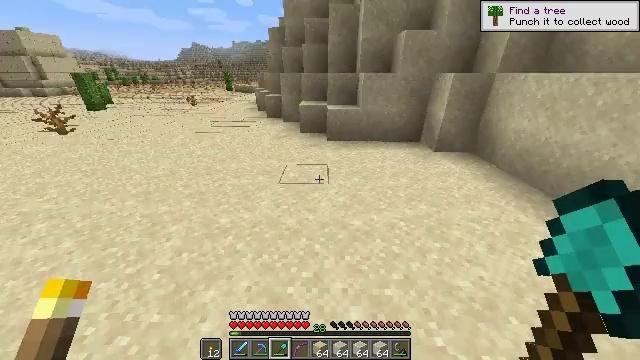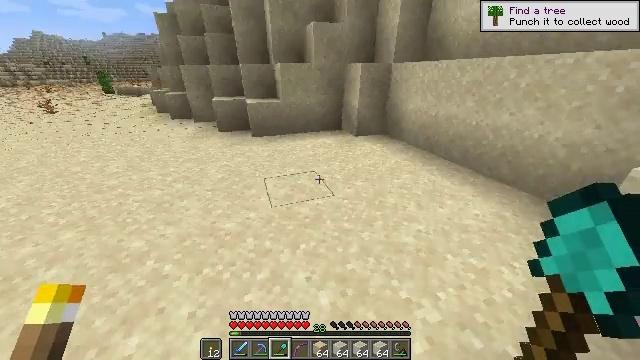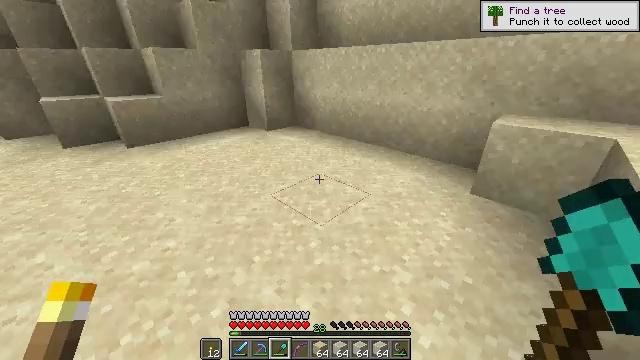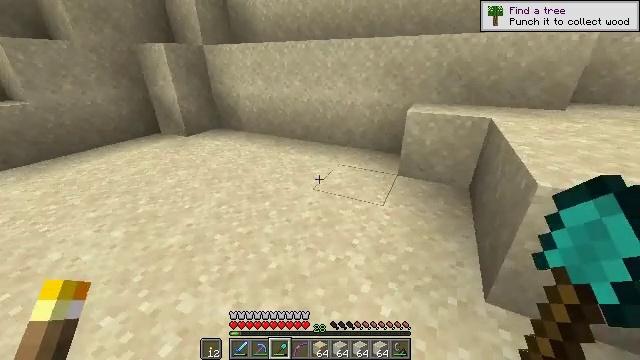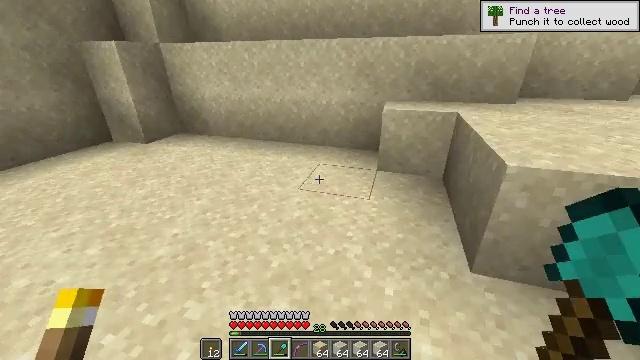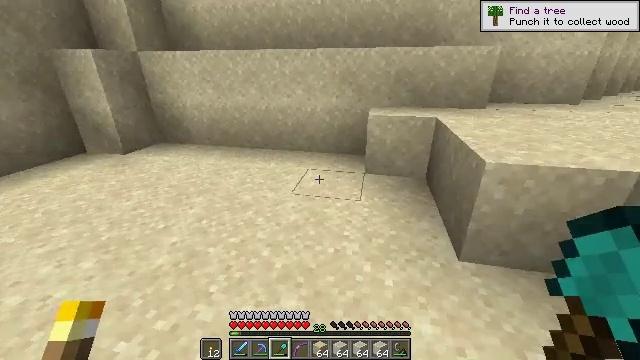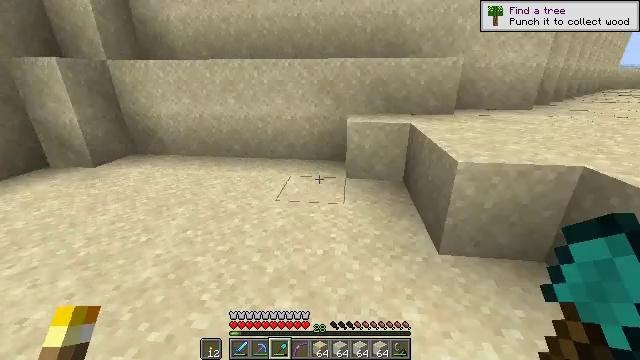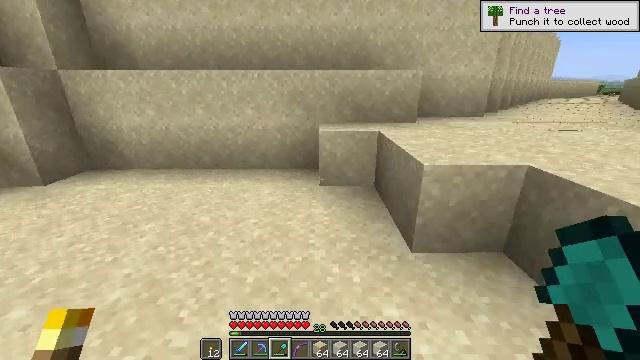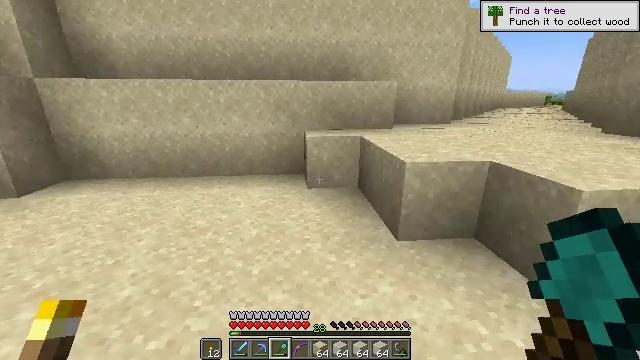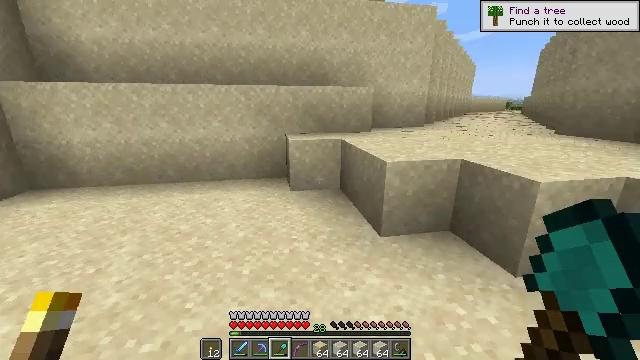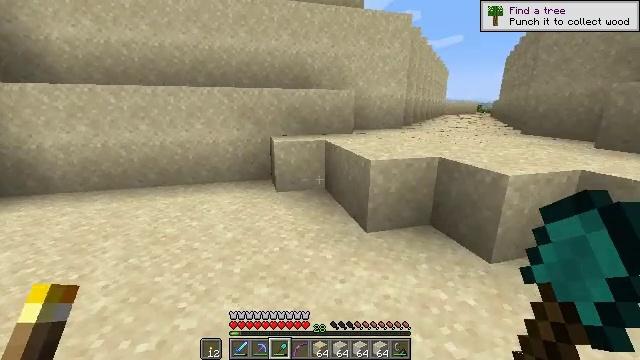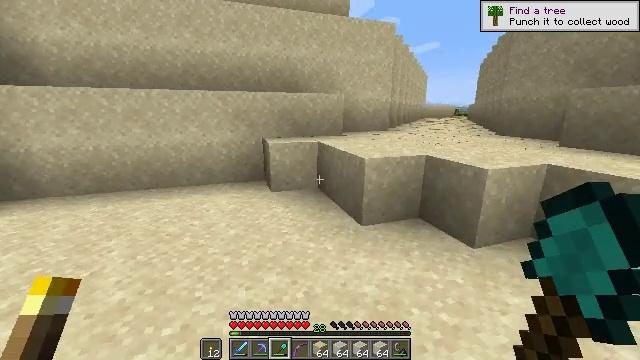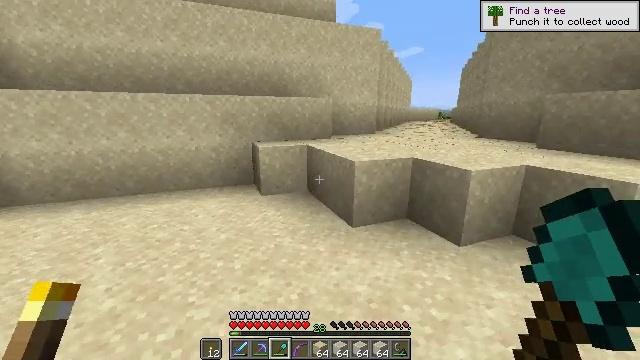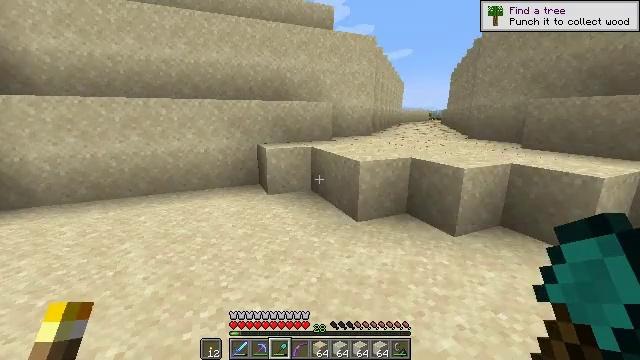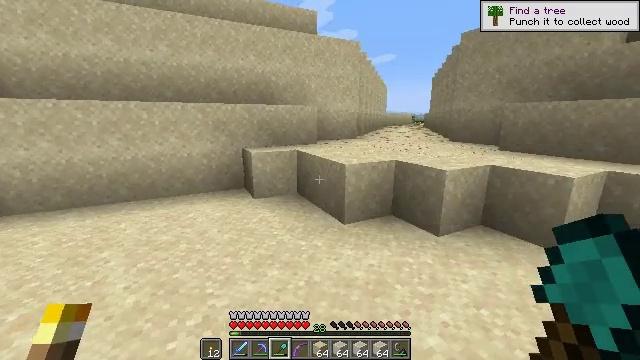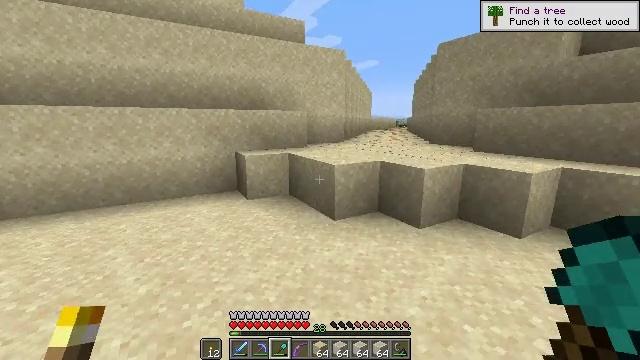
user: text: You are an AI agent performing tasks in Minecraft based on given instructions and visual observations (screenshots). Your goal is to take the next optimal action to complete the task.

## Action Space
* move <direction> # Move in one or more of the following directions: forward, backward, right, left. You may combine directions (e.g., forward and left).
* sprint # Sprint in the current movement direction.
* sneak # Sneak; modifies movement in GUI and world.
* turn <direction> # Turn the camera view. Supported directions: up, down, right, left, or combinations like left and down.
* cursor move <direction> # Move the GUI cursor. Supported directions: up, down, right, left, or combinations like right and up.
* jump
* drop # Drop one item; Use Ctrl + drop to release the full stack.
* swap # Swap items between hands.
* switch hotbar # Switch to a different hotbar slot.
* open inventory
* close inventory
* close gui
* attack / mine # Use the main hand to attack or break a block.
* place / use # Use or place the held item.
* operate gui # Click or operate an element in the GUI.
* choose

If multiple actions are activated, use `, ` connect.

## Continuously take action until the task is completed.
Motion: motion action
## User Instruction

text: Remove a stone slab from the inventory.
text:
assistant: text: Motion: move left, sprint, turn right
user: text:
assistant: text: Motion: move left, sprint, turn right
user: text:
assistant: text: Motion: move back and move left, turn right
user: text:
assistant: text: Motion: move back and move left, turn right and up
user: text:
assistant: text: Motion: move back and move left, turn right and up
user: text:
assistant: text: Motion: move back and move left, turn right and up
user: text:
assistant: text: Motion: move back and move left, turn right and up
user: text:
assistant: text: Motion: move back and move left, turn right and up
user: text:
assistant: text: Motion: move back and move left, turn right and up
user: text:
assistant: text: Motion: move back and move left, turn right
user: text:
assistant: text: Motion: move back and move left, turn right
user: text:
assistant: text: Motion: move back and move left, turn right
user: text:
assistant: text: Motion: move back, turn right
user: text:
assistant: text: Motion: move back, turn right
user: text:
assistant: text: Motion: move back, turn right
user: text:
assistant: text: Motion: move back
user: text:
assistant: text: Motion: move back
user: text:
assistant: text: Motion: move back
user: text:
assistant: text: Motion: no_op
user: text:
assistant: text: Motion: no_op
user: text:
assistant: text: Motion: no_op
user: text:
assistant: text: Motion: turn right
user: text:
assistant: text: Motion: no_op
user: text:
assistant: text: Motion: move forward, sprint, turn right and down
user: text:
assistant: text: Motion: move forward, sprint
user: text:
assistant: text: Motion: move forward, sprint
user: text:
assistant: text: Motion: move forward, sprint
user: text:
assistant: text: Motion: move forward, sprint
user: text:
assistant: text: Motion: move forward, sprint
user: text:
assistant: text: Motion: move forward, sprint